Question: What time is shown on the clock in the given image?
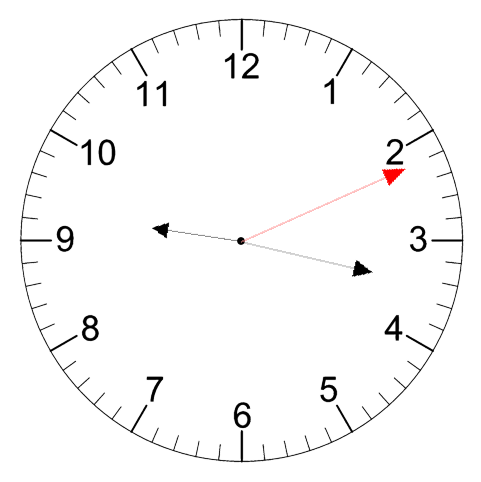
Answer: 09:17:11